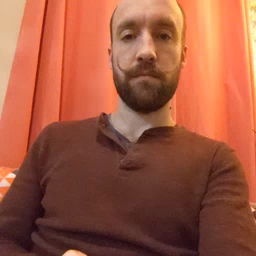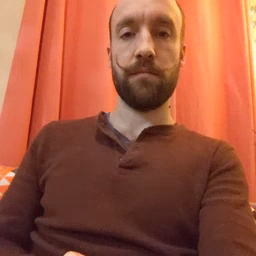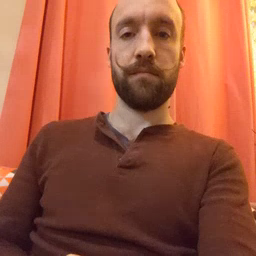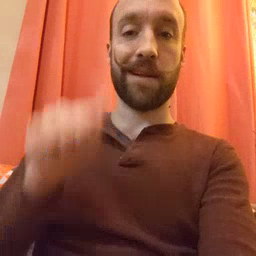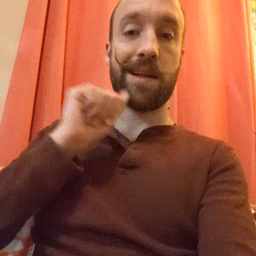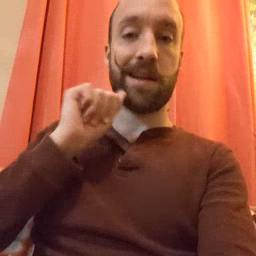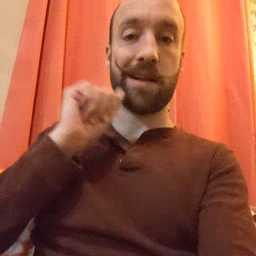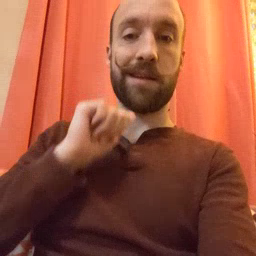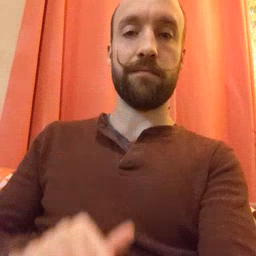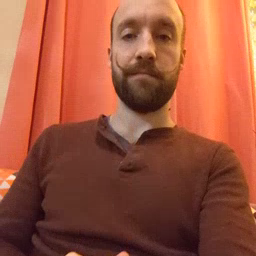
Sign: aunt